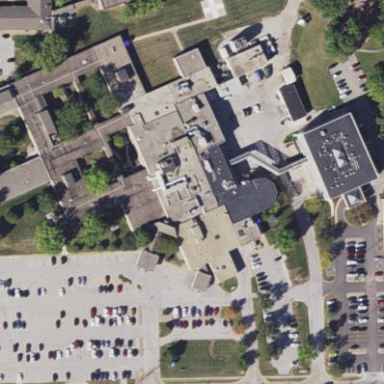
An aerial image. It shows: Healthcare facility identified as hospital.